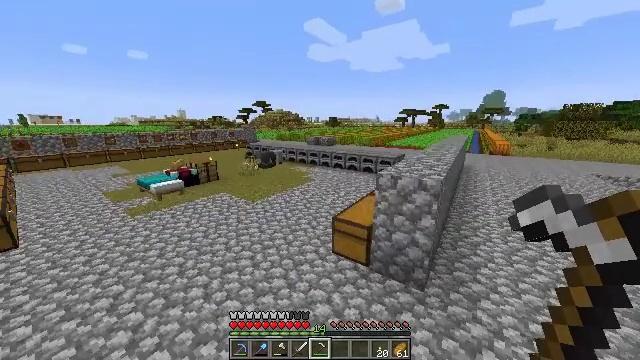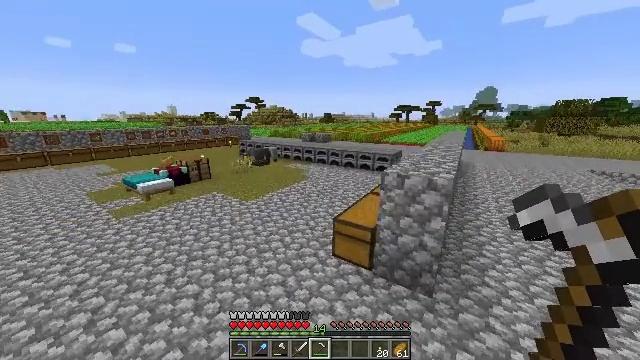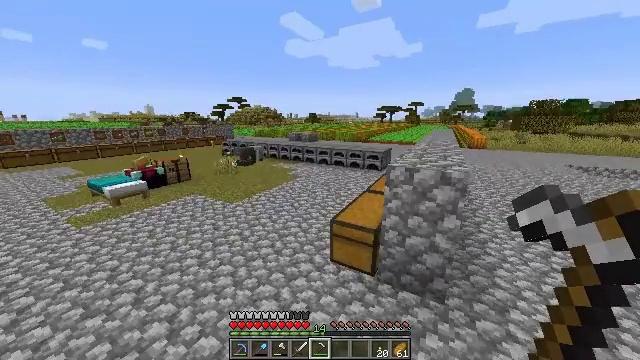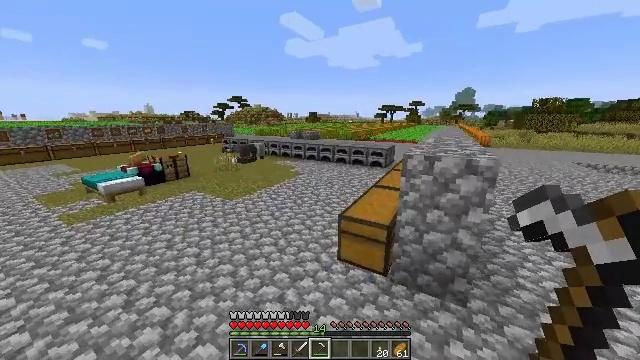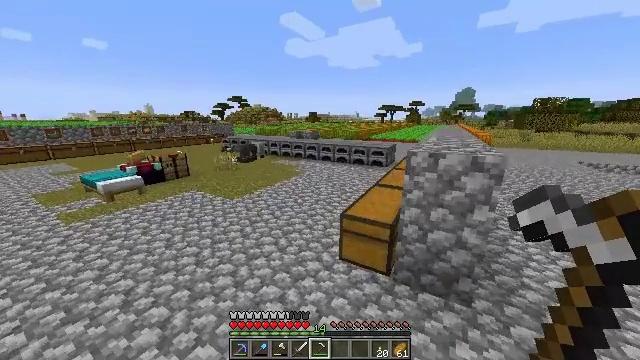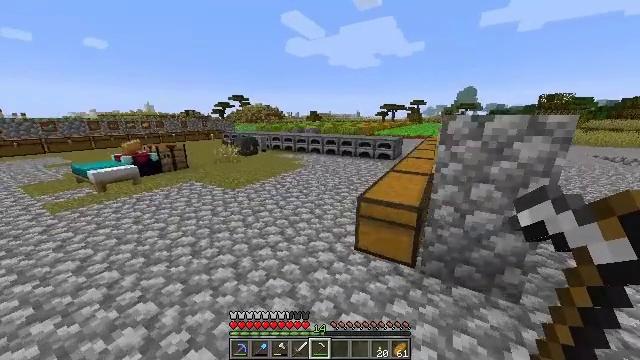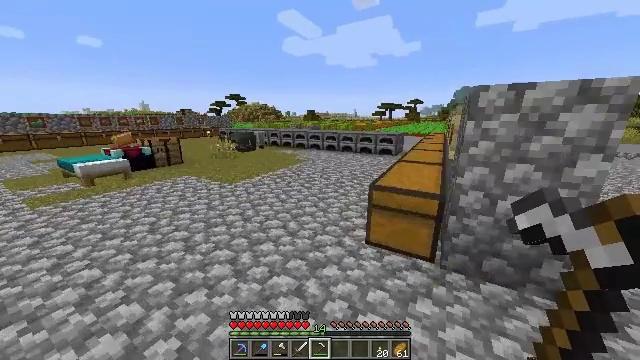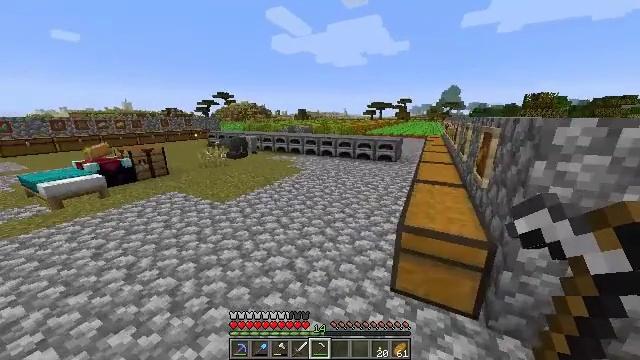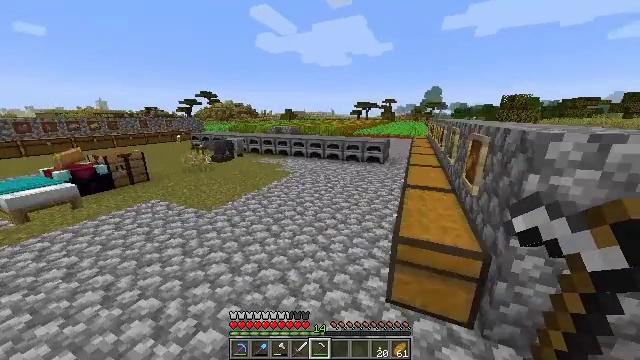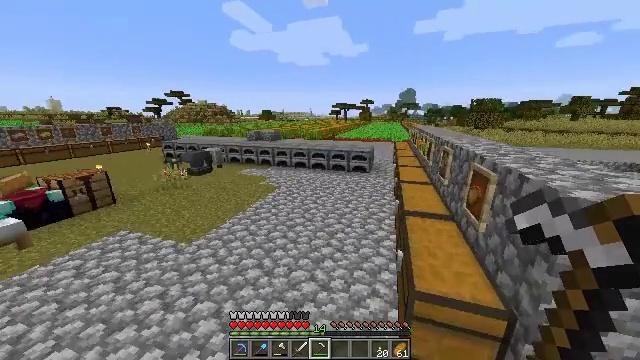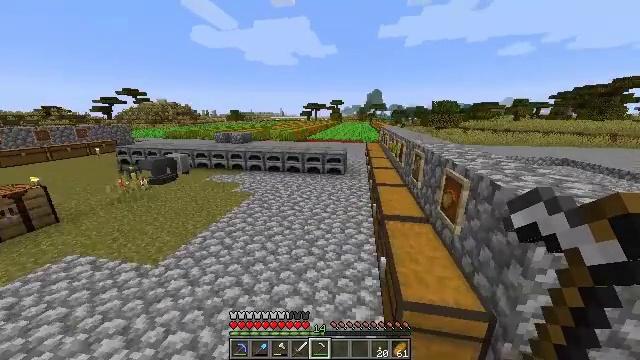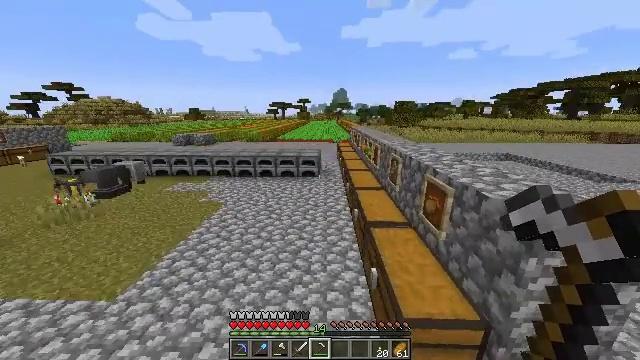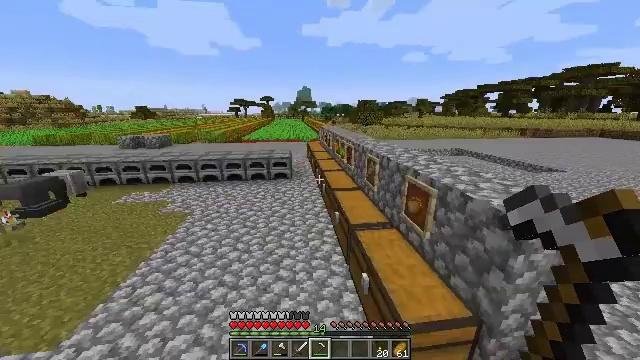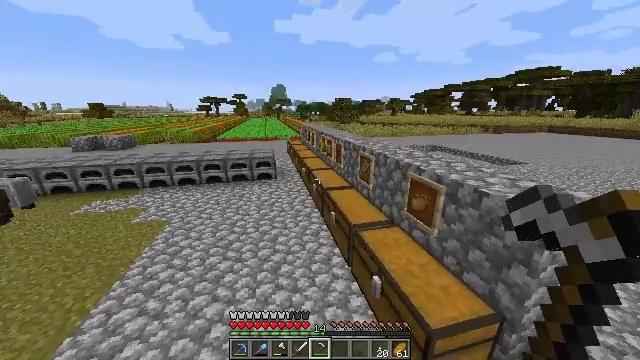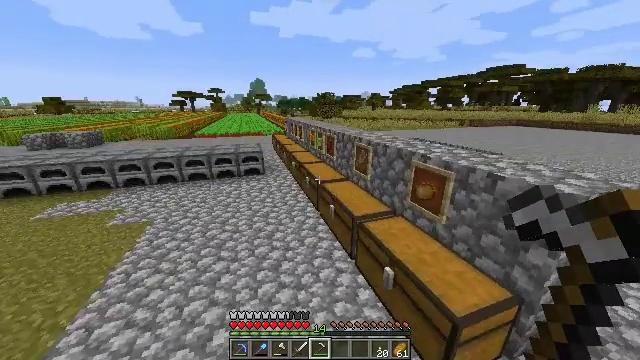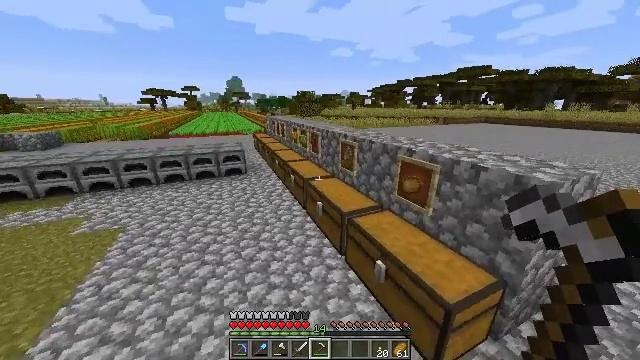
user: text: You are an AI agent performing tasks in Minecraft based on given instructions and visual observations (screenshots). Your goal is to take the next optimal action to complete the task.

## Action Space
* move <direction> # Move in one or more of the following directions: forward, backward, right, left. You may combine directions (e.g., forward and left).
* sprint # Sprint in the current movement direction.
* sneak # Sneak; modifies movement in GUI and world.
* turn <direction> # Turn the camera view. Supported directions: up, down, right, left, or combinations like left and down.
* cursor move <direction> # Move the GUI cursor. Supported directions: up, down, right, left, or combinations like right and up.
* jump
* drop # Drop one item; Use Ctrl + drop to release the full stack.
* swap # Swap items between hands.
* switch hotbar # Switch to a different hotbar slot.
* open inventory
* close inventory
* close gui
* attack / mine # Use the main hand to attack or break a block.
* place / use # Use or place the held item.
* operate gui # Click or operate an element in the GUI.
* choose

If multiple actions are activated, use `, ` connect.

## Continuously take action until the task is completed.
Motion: motion action
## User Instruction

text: Harvest sugar cane from the plant.
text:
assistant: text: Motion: move forward and move left, sprint, turn right, jump
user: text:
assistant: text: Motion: move forward and move left, sprint, turn right, jump
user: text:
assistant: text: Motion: move forward and move left, sprint, jump
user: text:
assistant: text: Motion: move forward and move left, sprint, jump
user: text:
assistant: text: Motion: move forward and move left, sprint, jump
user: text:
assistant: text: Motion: move forward and move left, sprint, jump
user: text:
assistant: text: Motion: move forward and move left, sprint, turn right, jump
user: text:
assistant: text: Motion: move forward and move left, sprint, turn right, jump
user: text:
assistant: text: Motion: move forward and move left, sprint, turn right, jump
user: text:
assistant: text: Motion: move forward and move left, sprint, turn right, jump
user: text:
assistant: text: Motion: move forward and move left, sprint, turn right, jump
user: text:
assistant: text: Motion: move forward and move left, sprint, turn right, jump
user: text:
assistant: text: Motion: move forward and move left, sprint, turn right, jump
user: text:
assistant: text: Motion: move forward and move left, turn right and down
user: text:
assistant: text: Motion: move forward and move left, turn right
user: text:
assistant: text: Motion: move forward and move left, turn right
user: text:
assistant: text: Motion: move forward and move left, turn right
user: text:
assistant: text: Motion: move forward and move left, turn right
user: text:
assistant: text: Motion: move forward and move left, turn right
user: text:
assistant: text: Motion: move forward and move left, turn right
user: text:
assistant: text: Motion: move forward and move left
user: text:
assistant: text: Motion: move forward and move left
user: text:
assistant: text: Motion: move forward and move left
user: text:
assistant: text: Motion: move forward and move left
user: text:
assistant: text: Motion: move forward and move left
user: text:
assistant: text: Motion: move forward and move left
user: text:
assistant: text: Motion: move forward and move left
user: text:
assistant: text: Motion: move forward and move left
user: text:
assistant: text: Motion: move forward and move left
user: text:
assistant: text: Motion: move forward and move left